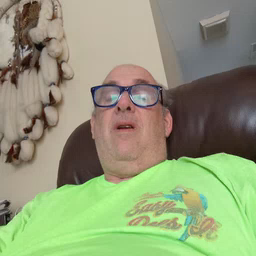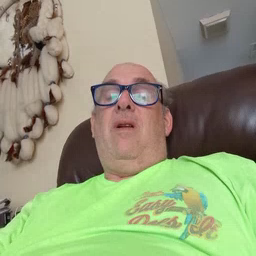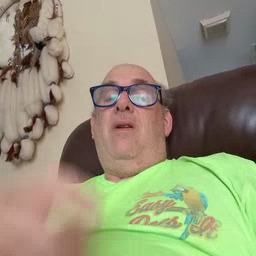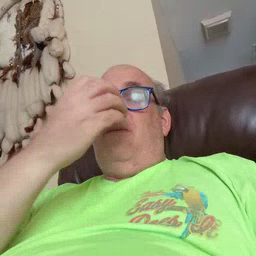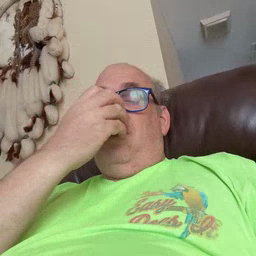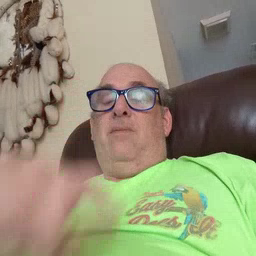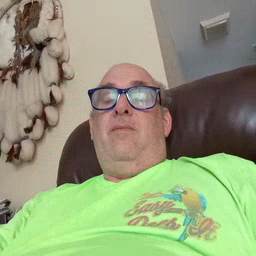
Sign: clown